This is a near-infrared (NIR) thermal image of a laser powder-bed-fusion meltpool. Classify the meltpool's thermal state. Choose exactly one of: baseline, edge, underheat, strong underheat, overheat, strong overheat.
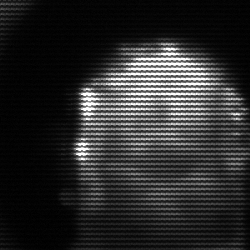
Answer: baseline